Field crop: tomato
Growth stage: 1
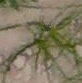
Species: cyperus